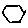
Label: hexagon